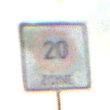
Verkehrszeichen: BeginnZone20
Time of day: SunriseSunset
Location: Outdoor (Suburban)
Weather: PartlyCloudy
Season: NotSpecified
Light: Natural